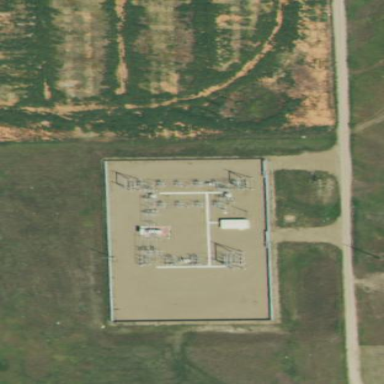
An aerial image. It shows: Power substation surrounded by fence.